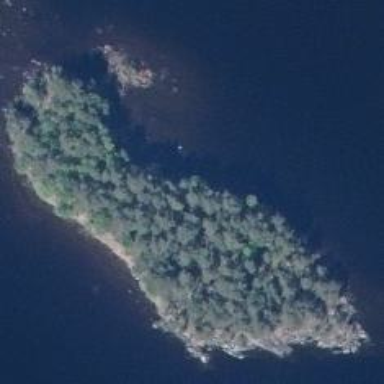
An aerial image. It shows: Islet.